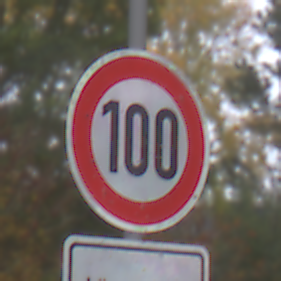
Verkehrszeichen: Geschwindigkeit100
Zusatzzeichen unten: HinweisDurchVerbaleAngabe6
Umgebung: Outdoor, Nature
Tageszeit: Midday
Wetter: Overcast
Licht: Natural
Jahreszeit: Autumn
Kontrast: LowContrast